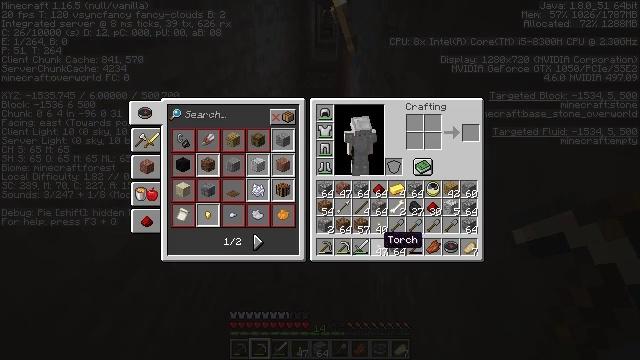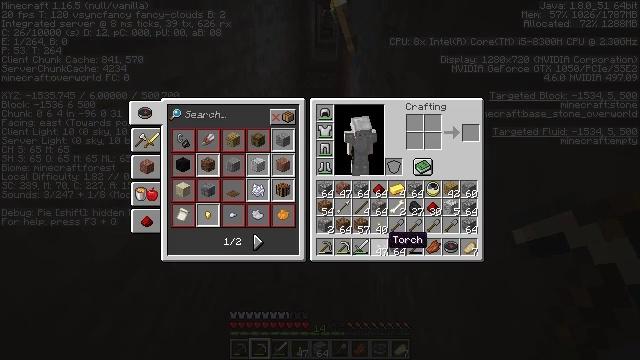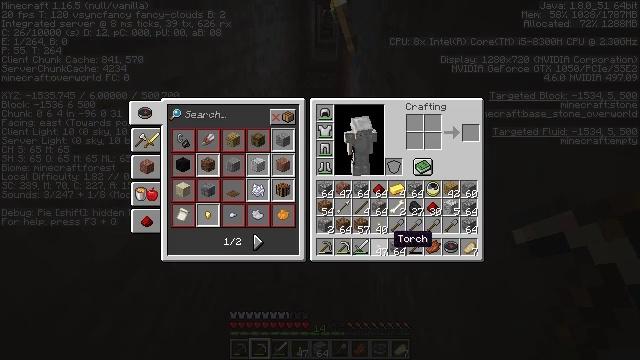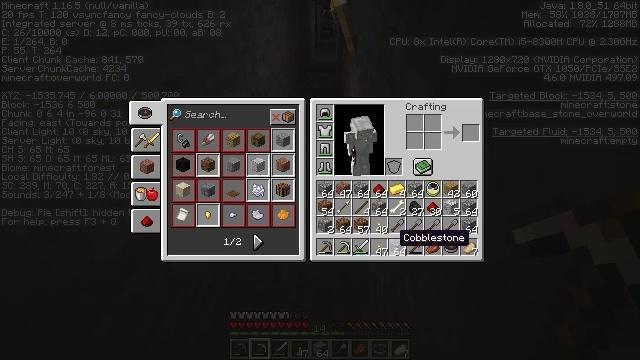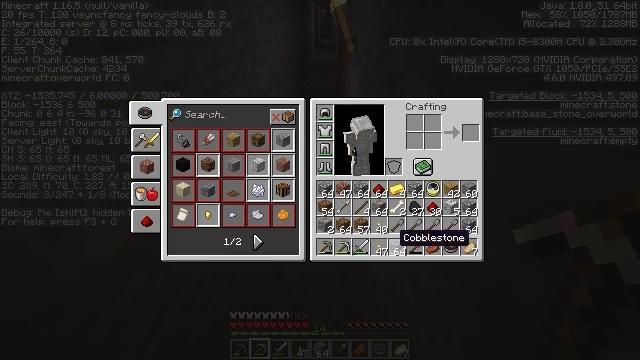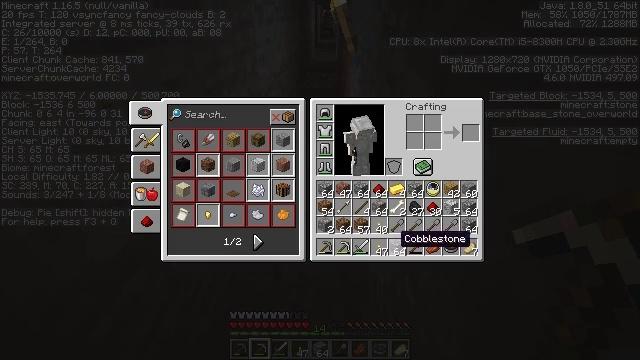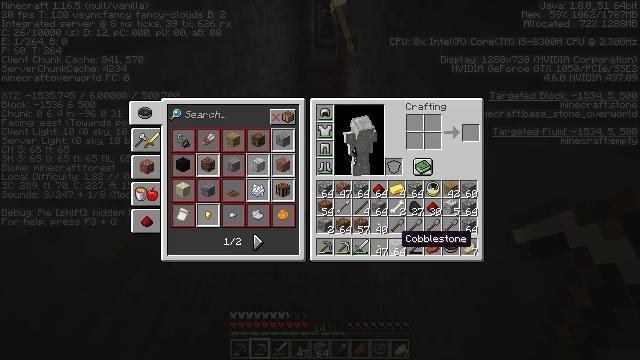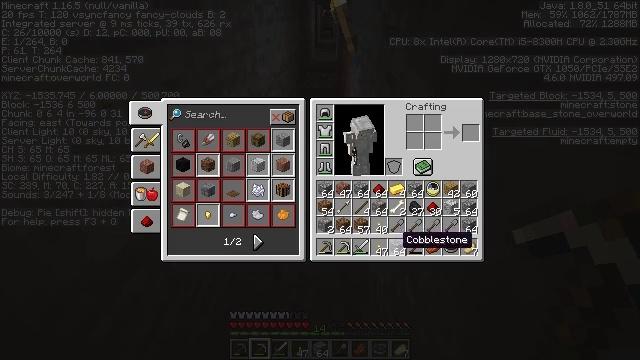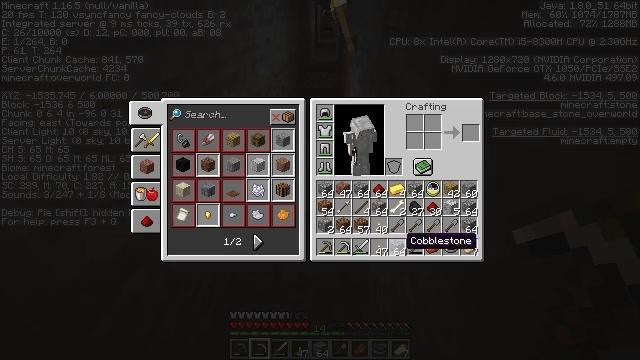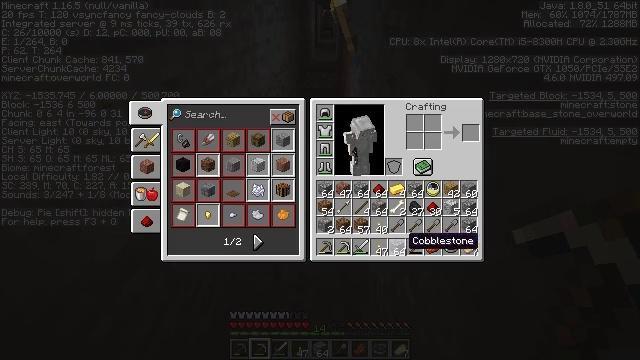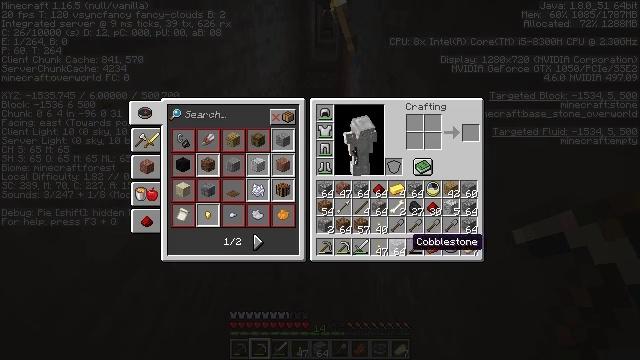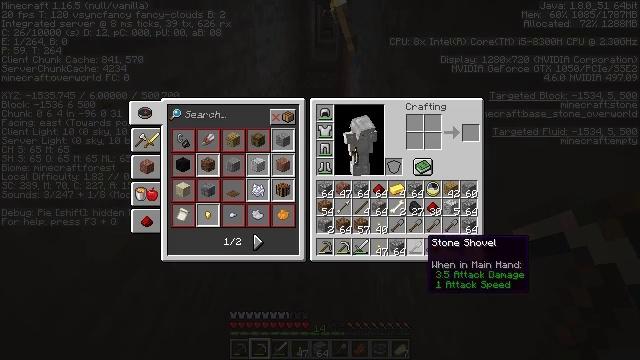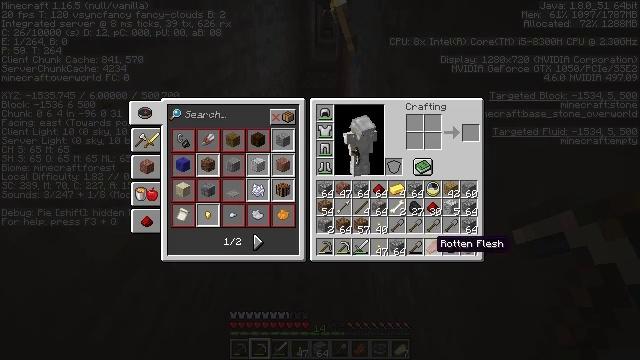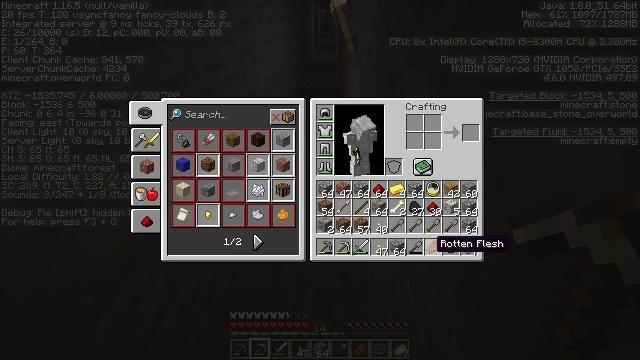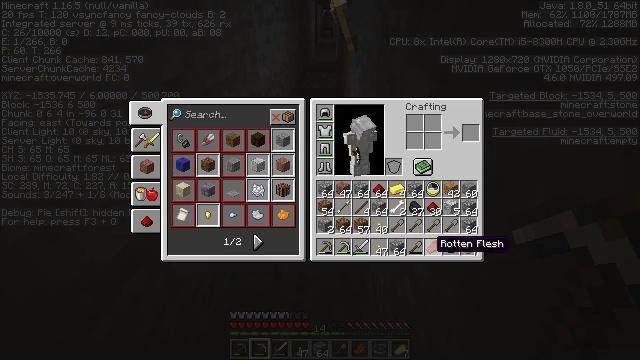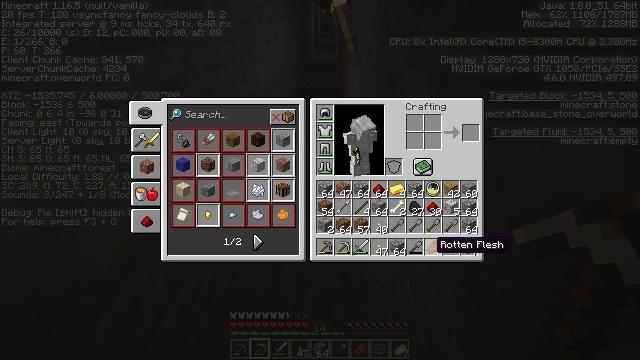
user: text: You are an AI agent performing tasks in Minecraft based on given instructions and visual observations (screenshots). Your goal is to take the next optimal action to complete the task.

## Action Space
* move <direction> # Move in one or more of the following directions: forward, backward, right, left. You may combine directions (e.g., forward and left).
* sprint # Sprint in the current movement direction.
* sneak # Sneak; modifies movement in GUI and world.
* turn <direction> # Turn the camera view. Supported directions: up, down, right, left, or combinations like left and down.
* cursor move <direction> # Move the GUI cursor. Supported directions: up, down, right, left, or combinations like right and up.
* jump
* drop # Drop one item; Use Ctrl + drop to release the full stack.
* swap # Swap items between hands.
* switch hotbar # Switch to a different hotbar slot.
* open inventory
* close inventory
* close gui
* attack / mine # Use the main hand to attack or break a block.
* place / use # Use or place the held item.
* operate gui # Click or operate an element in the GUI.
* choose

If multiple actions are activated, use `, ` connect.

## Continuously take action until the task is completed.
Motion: motion action
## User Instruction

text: Drop a stone shovel.
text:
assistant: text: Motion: no_op
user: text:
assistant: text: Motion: no_op
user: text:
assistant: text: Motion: no_op
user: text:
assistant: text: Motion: no_op
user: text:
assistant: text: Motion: no_op
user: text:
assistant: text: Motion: no_op
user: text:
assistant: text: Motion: no_op
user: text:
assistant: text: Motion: no_op
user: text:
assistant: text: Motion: no_op
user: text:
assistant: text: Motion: no_op
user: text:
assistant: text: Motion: cursor move right
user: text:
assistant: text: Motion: cursor move right
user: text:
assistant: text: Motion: no_op
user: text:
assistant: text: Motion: no_op
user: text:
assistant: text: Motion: no_op
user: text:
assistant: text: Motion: no_op
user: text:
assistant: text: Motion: no_op
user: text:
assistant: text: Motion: no_op
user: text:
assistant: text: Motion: no_op
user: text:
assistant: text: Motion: cursor move left
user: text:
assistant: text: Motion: no_op
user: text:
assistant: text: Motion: no_op
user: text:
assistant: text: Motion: no_op
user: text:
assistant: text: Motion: no_op
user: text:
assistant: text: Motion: no_op
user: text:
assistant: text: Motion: no_op
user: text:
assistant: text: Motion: no_op
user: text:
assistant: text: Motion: no_op
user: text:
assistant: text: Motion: no_op
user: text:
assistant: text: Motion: operate gui